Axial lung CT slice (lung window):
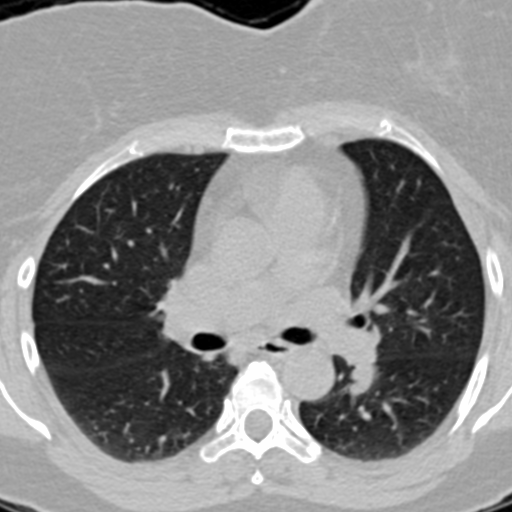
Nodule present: no